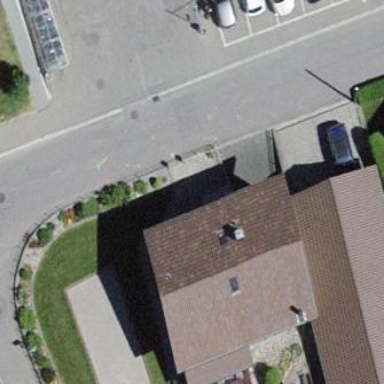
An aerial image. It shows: Residential building with multiple parts.